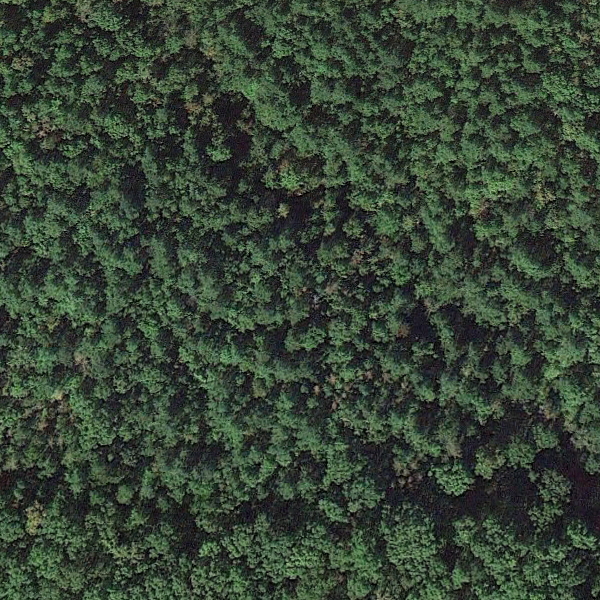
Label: Forest